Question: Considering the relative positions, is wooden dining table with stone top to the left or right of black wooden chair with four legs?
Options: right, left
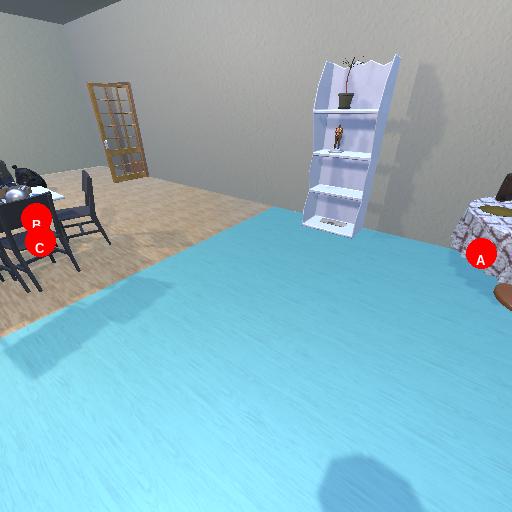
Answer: right